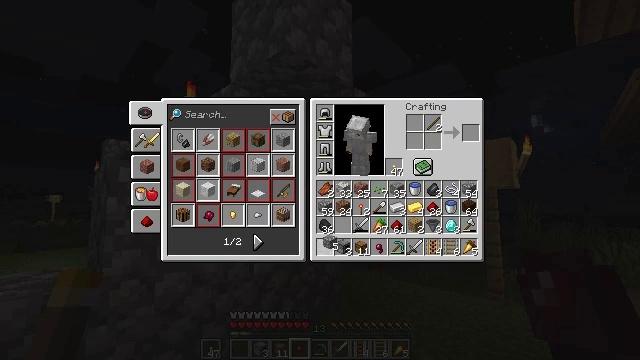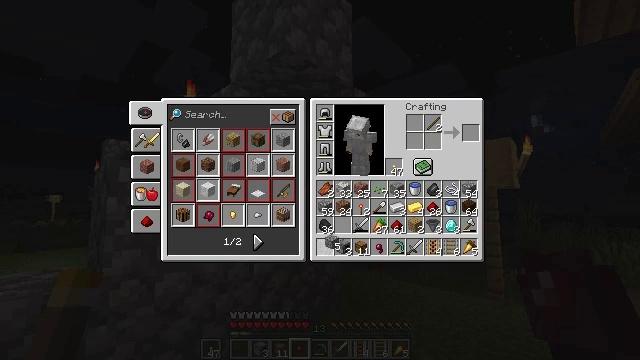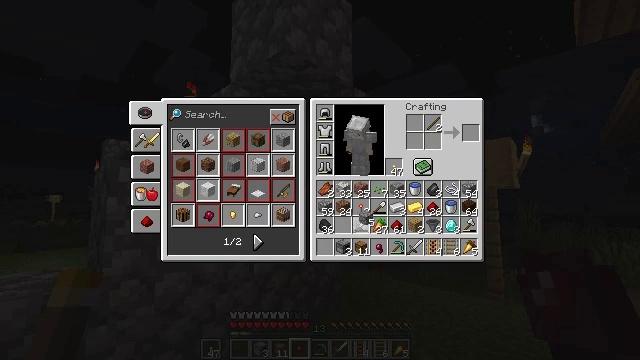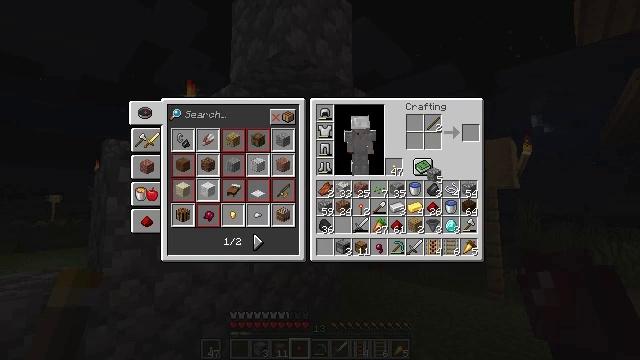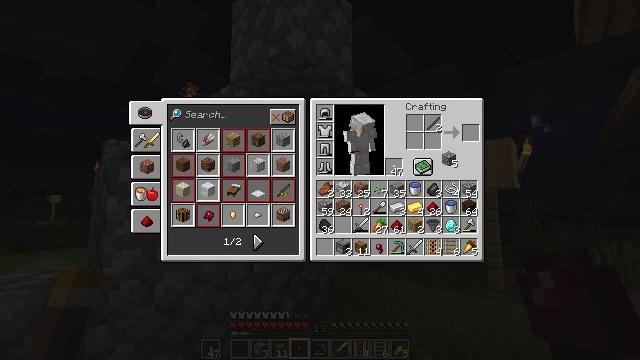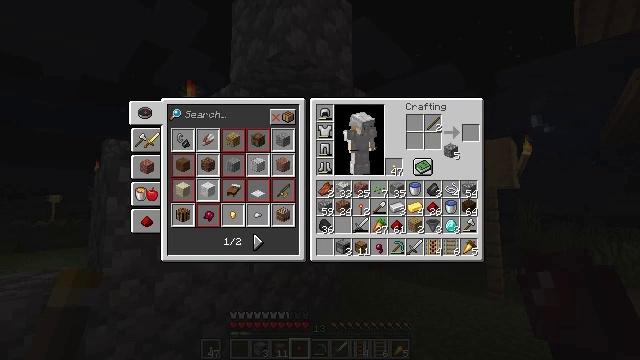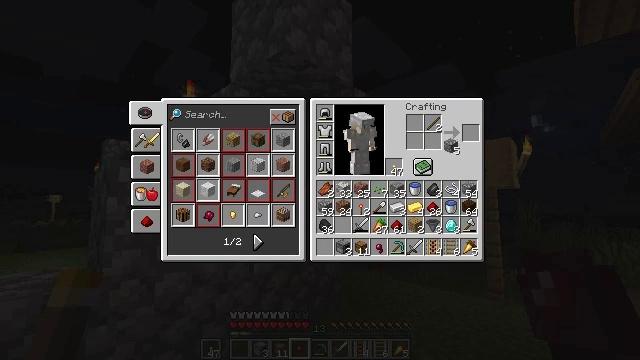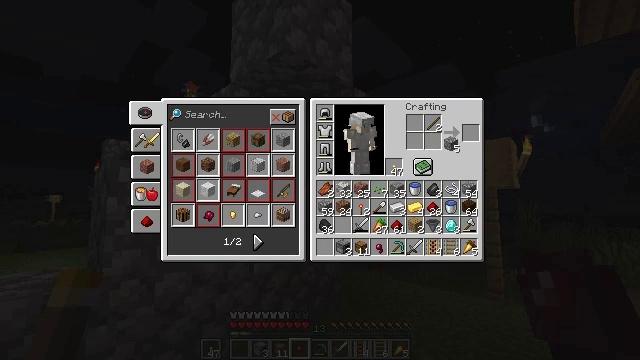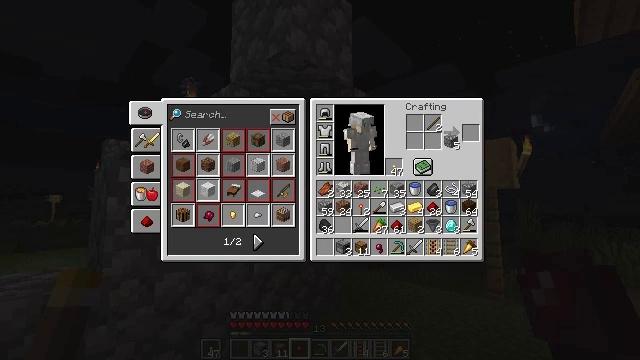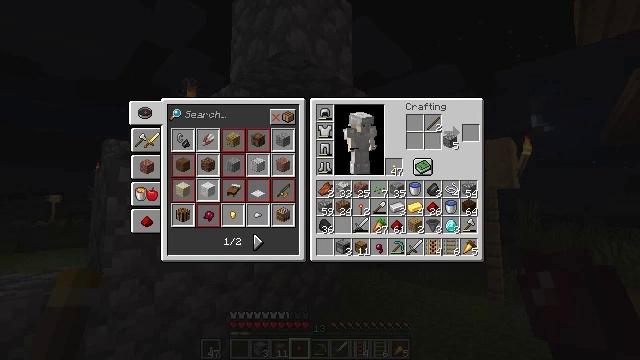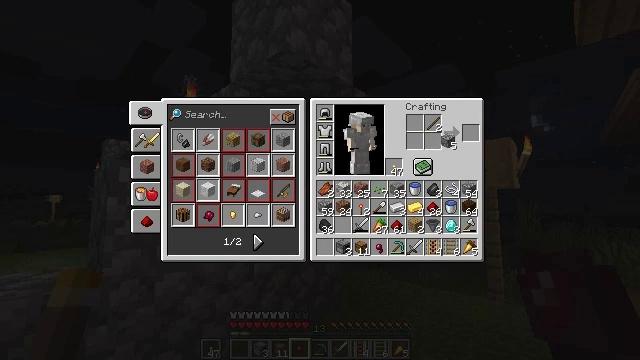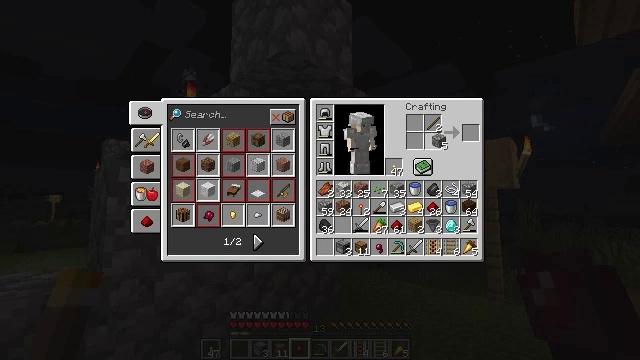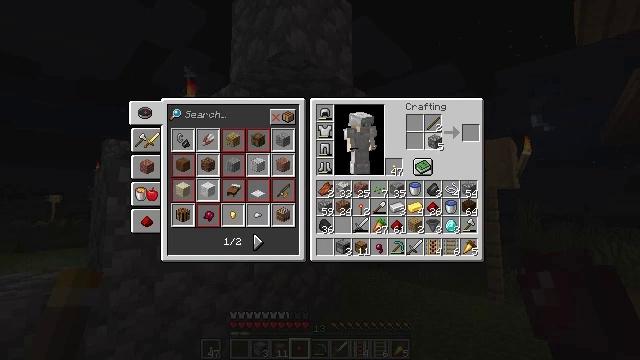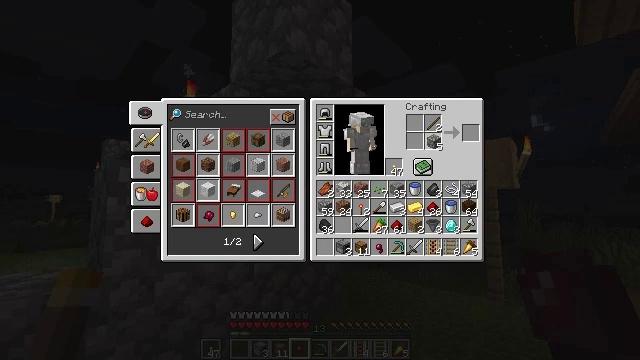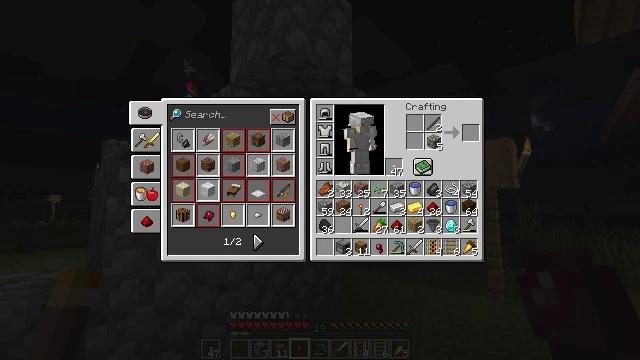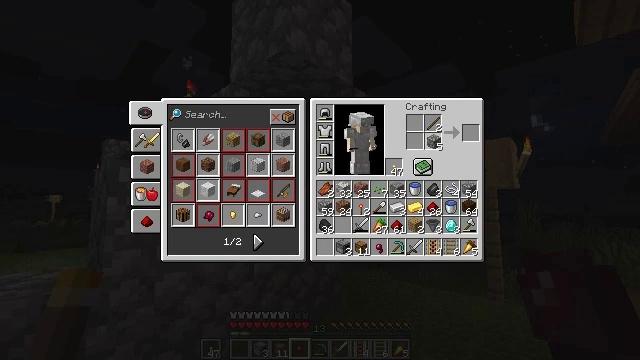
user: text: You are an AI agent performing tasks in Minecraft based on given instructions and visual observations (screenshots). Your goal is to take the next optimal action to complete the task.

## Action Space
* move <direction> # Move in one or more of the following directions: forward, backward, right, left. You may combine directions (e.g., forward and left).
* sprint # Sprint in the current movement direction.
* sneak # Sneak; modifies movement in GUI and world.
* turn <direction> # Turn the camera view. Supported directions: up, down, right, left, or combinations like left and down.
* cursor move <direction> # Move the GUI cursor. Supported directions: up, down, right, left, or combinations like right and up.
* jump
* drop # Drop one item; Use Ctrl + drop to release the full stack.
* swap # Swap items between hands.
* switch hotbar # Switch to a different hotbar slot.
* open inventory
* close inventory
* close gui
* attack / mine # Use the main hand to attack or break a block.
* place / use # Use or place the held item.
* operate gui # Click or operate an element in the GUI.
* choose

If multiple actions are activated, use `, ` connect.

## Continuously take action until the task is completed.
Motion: motion action
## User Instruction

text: Use materials to craft a lever.
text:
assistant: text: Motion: attack / mine
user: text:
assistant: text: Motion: turn right and up
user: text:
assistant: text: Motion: turn right and up
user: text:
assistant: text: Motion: turn right and up
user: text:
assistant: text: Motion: turn up
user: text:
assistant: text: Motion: no_op
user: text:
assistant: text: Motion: no_op
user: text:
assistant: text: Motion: no_op
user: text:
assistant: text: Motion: no_op
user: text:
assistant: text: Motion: no_op
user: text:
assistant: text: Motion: turn left
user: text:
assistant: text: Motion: no_op
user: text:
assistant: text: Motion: no_op
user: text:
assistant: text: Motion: no_op
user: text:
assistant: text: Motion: no_op
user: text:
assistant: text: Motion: no_op
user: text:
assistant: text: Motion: use / place
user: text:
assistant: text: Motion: use / place
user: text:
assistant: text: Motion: use / place
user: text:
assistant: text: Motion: no_op
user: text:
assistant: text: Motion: no_op
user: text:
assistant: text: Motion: no_op
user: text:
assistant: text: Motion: no_op
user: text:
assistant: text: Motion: no_op
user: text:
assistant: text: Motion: no_op
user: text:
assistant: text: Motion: no_op
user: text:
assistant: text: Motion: no_op
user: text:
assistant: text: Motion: no_op
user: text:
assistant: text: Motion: use / place
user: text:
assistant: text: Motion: use / place